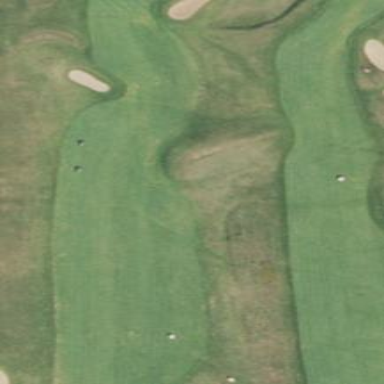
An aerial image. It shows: Grassy area designated as golf fairway.